Aerial crown-view tile of a tropical tree (Barro Colorado Island, Panama), acquired 20250317:
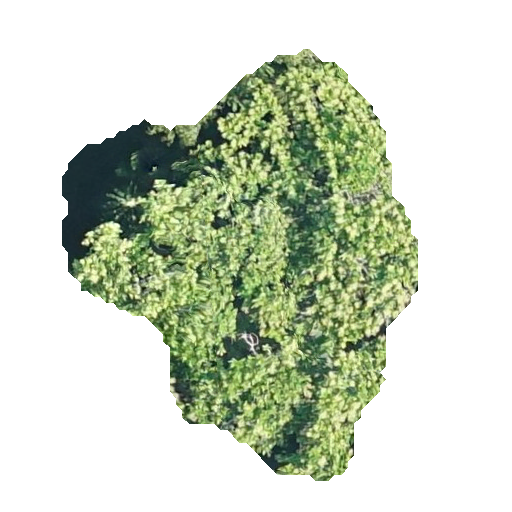
Species: Anacardium excelsum
GBIF accepted scientific name: Anacardium excelsum
Crown area: 144.373 m²